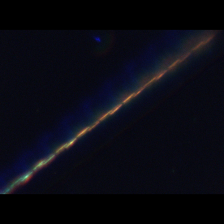
Taxon: Psuedo-nitzschia
Group: Diatoms